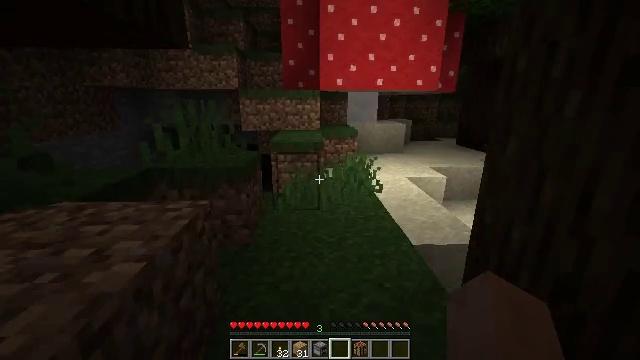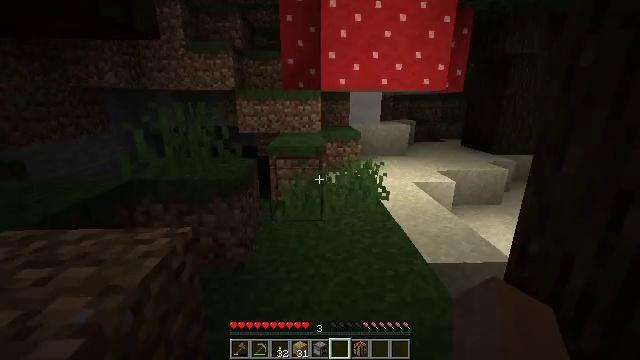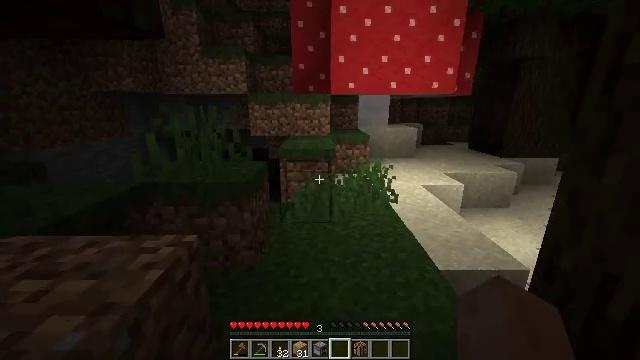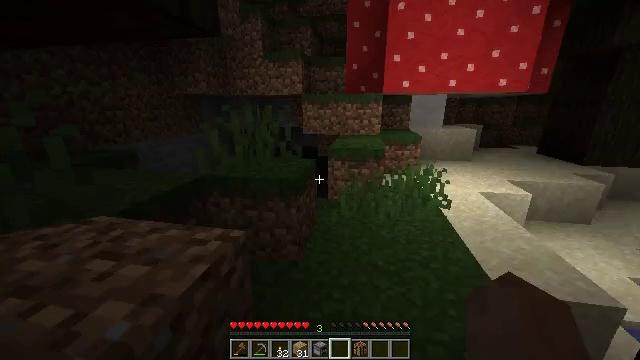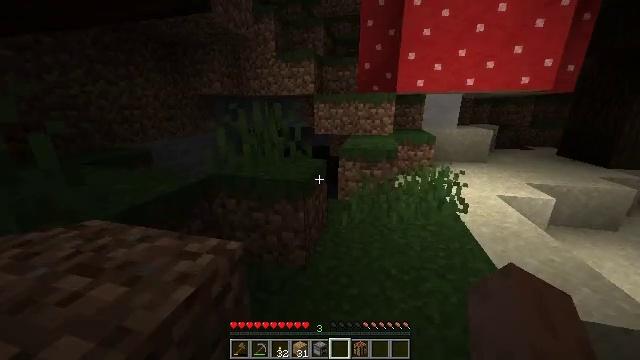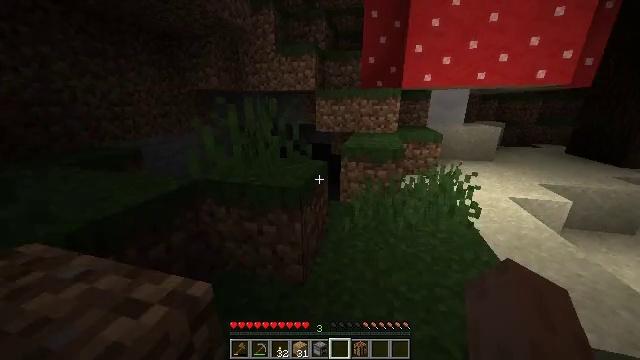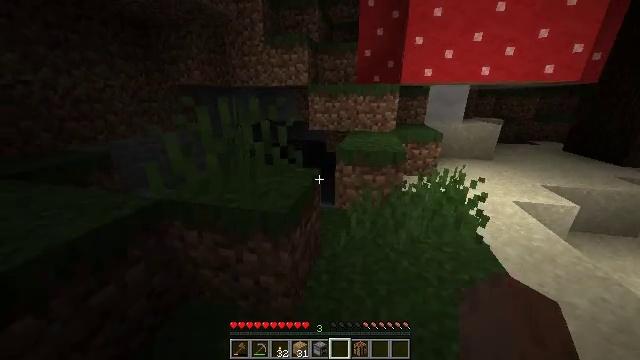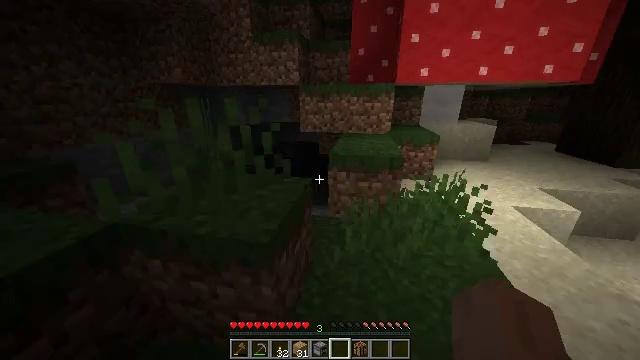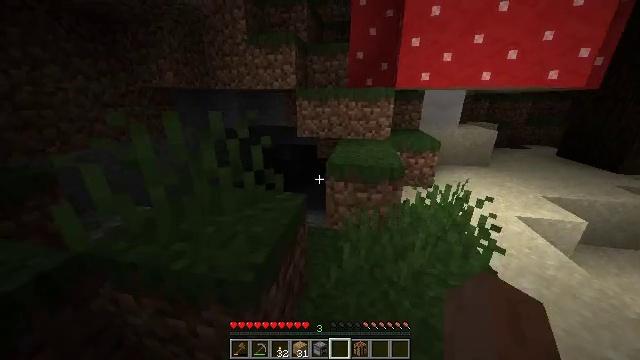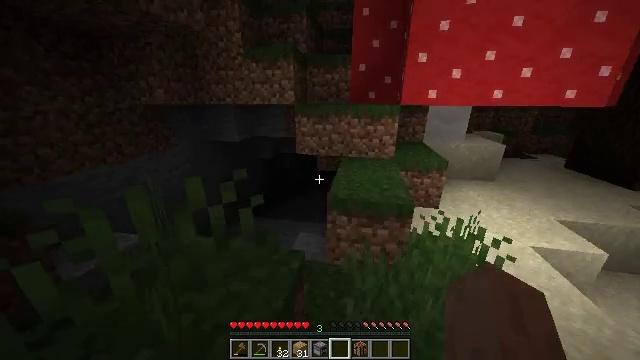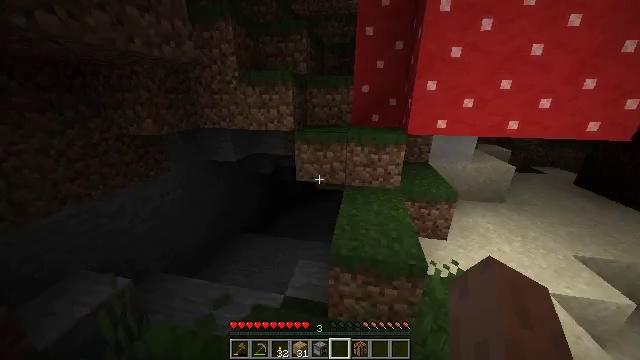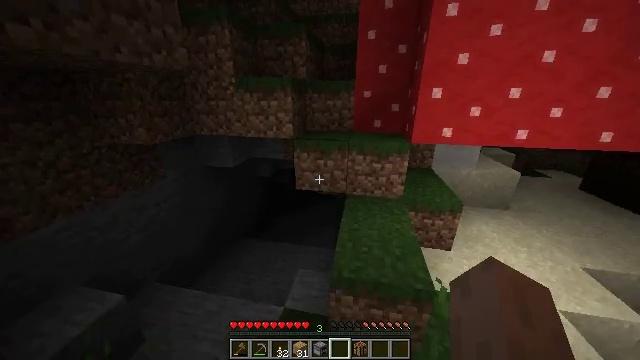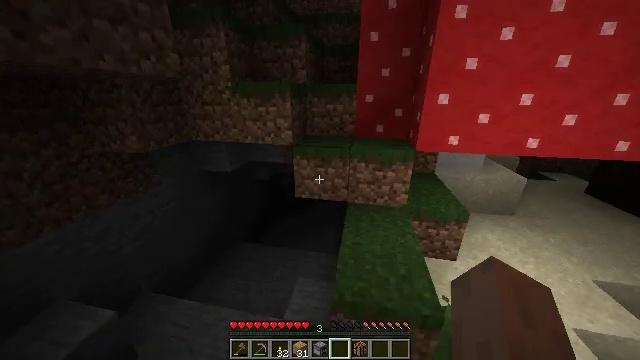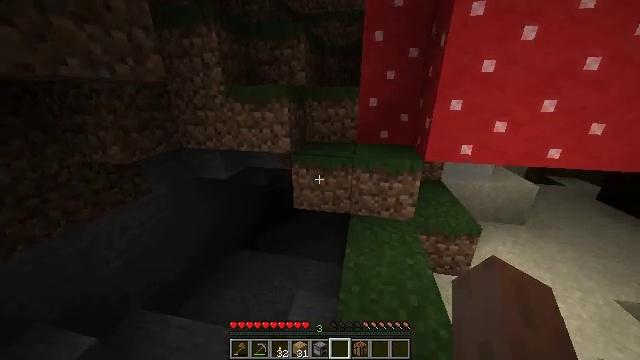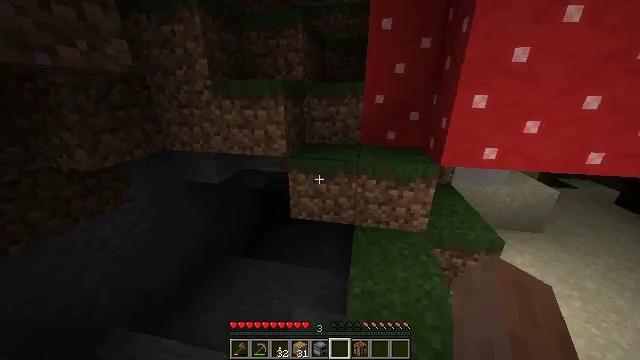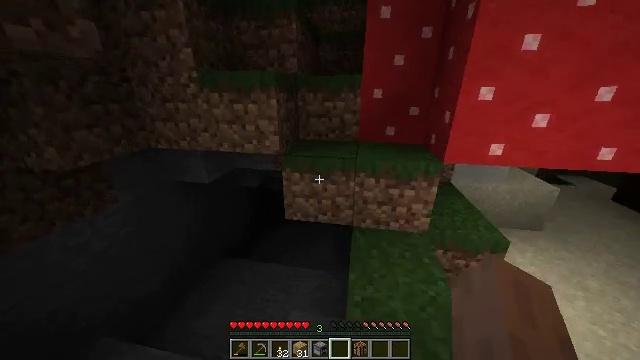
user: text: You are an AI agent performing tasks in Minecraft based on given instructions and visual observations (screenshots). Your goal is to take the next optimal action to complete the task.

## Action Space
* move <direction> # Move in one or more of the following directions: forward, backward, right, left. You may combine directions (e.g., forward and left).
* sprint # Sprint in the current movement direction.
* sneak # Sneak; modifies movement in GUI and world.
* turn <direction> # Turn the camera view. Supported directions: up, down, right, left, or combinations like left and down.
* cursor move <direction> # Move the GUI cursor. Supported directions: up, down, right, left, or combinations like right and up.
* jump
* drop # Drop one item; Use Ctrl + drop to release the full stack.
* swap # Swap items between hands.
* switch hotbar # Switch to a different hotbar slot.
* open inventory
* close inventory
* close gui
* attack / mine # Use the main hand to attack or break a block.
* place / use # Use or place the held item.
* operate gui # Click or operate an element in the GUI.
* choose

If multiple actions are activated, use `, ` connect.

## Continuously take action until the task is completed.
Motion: motion action
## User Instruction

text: Mine the red mushroom block in the forest.
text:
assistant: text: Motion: move forward, sprint
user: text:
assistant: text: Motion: move forward, turn left
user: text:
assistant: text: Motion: move forward, turn left
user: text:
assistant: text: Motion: move forward, turn left
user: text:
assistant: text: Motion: move forward, turn down
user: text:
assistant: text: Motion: move forward, turn right and down
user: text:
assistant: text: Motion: move forward, sprint, turn right
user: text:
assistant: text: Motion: move forward, sprint, jump
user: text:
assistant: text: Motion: move forward, sprint, jump
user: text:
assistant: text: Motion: move forward, sprint, jump
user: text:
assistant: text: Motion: move forward, sprint, jump
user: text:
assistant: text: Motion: move forward, sprint, jump
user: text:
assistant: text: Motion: move forward, sprint
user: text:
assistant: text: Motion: move forward, sprint
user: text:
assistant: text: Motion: move forward, sprint, turn right
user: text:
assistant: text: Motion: move forward and move right, sprint, turn right and down
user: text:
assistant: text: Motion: move forward and move right, sprint, turn right
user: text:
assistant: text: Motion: move forward and move right, sprint, turn right
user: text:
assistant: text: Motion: move forward and move right, sprint, turn right
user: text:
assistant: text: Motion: move forward and move right, sprint, turn right and up
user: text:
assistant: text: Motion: move forward and move right, sprint, turn right and up
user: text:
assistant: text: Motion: move forward and move right, sprint, turn right
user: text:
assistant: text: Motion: move forward and move right, sprint
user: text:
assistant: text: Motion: move forward and move right, sprint
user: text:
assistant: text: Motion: move forward and move right, sprint
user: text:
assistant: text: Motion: move forward, sprint
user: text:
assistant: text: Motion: move forward, sprint
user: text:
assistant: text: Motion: move forward, sprint
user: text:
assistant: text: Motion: move forward, sprint
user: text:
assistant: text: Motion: move forward, sprint